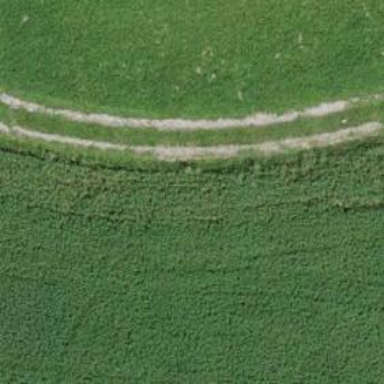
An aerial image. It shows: Gravel track with grade3 tracktype.